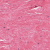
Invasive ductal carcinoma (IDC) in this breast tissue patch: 0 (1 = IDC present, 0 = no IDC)